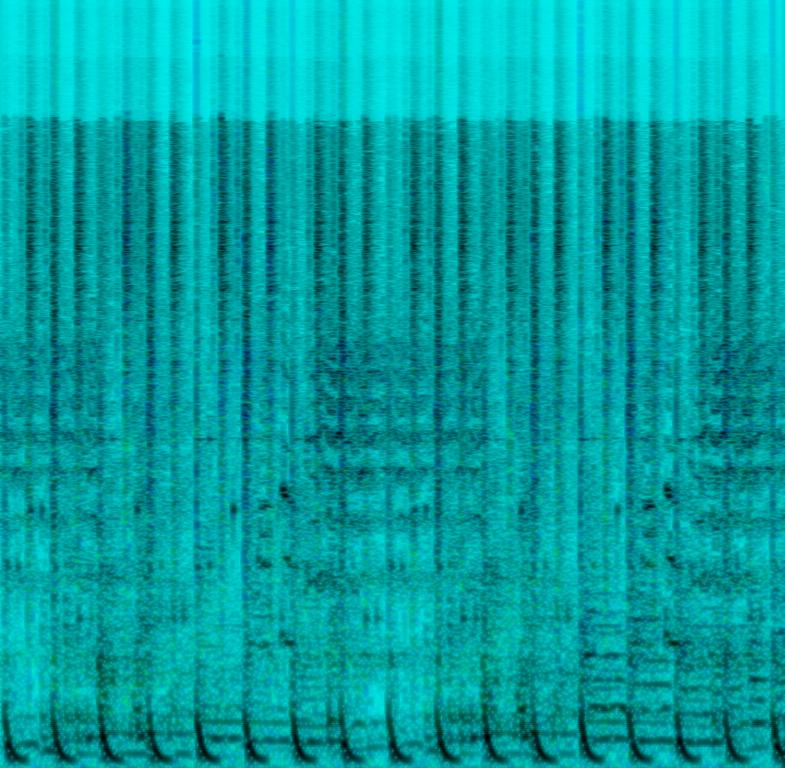
This audio contains a techno drum with a kick on every beat. A low male voice sample serves as bassline. A female voice sample is singing a repeated melody in the higher register. In the background you can hear an acoustic guitar being strummed like a flamenco guitar. This song may be playing in a club.